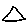
Label: triangle